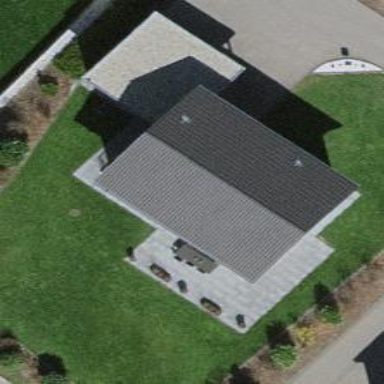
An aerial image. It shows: Detached building.